Question: I am using the latest version of bootstrap and I am trying to get my image dead center on the page in a carousel.
I placed the 'container' class in the main div of the carousel but it is still off centered to the left of the page?

My code for the carousel is below:
'''
<!-- Main Carousel -->
<div id="carousel-example-generic" class="carousel slide container" data-ride="carousel">
<div class="carousel-inner">
<div class="item active">
<img src="assets/img/carousel/slide01.jpg" alt="Ants climbing on grass">
<div class="carousel-caption">
Ants climbing on grass
</div>
</div>
</div>
</div>
<!-- End Main Carousel -->
'''
From what I found on the internet is that the 'container' class is supposed to center everything on the page. So what has happened here, and how can I fix it?
I also tried wrapping the entire carousel around the following code, but the same result was achieved.
'''
<div class="container">
<!-- Carousel inside here -->
</div>
'''
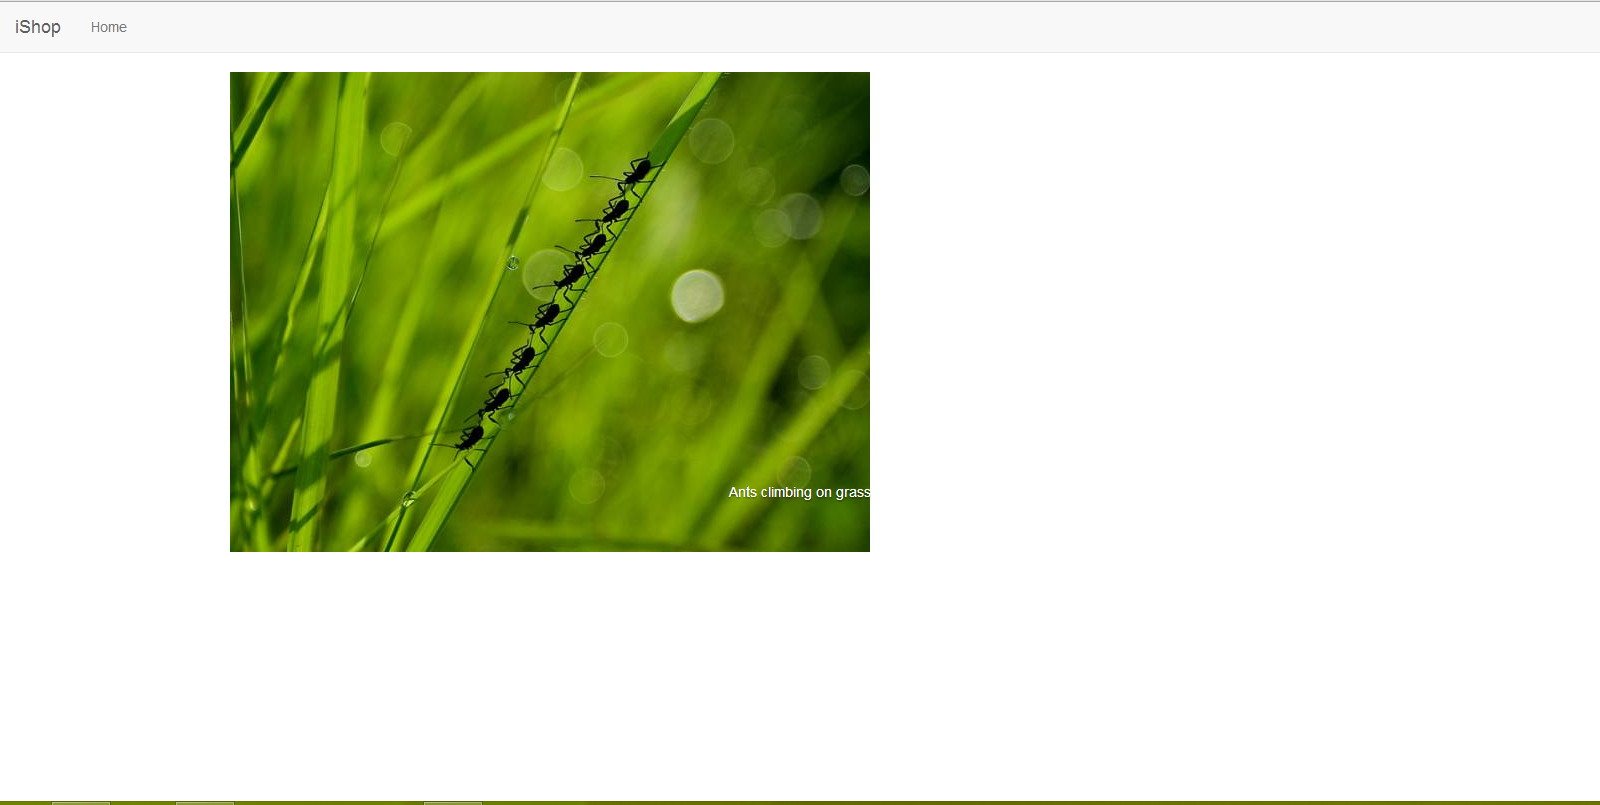
Answer: For Bootstrap 3, class="img-responsive center-block" will do it.
Just add it for all your images like so: '<img class="img-responsive center-block" src="assets/img/carousel/slide01.jpg">'